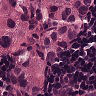
Metastatic tissue present: yes